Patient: sex M, age 55
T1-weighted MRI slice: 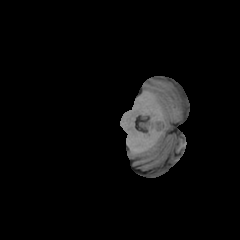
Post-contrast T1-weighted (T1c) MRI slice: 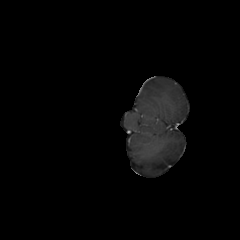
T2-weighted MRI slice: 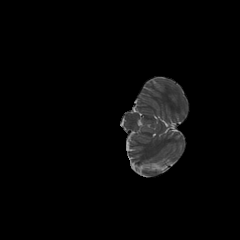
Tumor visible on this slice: no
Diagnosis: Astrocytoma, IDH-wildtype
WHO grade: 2